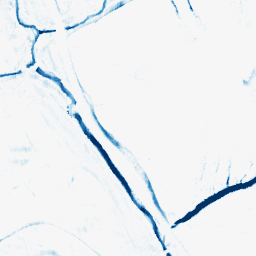
Category: morphological
Decomposition family: morphological_rect
Decomposition parameters: operation: closing
width: 5
height: 10
Upsampling method: quartic
Upsampling parameters: scale: 4
Upsampling scale: 4